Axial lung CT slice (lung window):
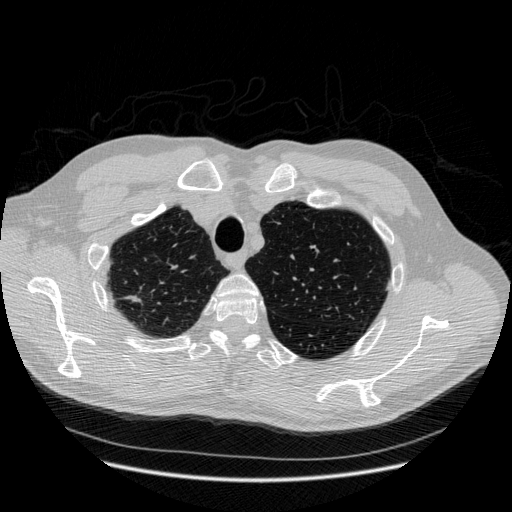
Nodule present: no